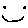
Label: smiley face